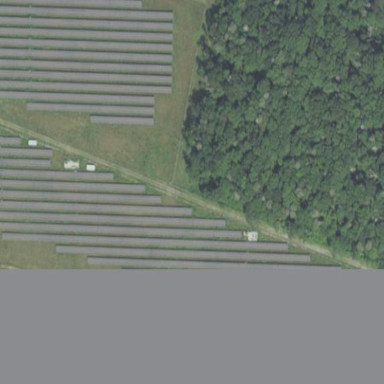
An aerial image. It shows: Solar power plant with photovoltaic technology. The plant produces electricity and is surrounded by fence.